Question: I have a module for checking the authorization with session. It's a really simple script thats reads the session and returns true or false if the user is logged in. This is my script:
'''
module.exports = {
check: function(req) {
return (
req.session &&
req.session.swipe &&
req.session.swipe === true
);
}
}
'''
The 'check()' functiongets a request object as a parameter and then reads the session object in it.
I wanted to test it with Jasmine to make sure it returns the correct boolean. This is the spec:
'''
var Auth = require('../controllers/auth');
describe("Authorization", function(){
it("should grant access", function(next) {
var request = {
session: {
swipe: true
}
};
var value = Auth.check(request);
expect(request.session.swipe).toBeDefined();
expect(value).toBe(true);
});
it("should deny access", function(next) {
var request = {
session: {
swipe: false
}
};
var value = Auth.check(request);
expect(request.session.swipe).toBeDefined();
expect(value).toBe(false);
});
});
'''
When this runs with the server the request object is generated by express, but in tests I wanted to create a mock with the session variable only. When I run the tests, jasmine outputs the following:

I don't know where's the problem, but I suppose it's with the request object.
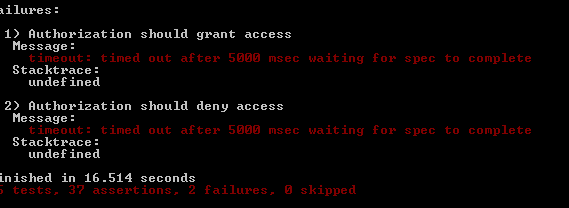
Answer: This problem has a simple solution. Either call next at the end of each function passed to it(), or pass it() a function with no parameters. This will work:
'''
var Auth = require('./con');
describe("Authorization", function(){
it("should grant access", function(next) {
var request = {
session: {
swipe: true
}
};
var value = Auth.check(request);
expect(request.session.swipe).toBeDefined();
expect(value).toBe(true);
next(); // <----------- added next()
});
it("should deny access", function(next) {
var request = {
session: {
swipe: false
}
};
var value = Auth.check(request);
expect(request.session.swipe).toBeDefined();
expect(value).toBe(false);
next() // <----------- added next()
});
});
'''
as well as this
'''
var Auth = require('./con');
describe("Authorization", function(){
it("should grant access", function() {// <----------- removed next
var request = {
session: {
swipe: true
}
};
var value = Auth.check(request);
expect(request.session.swipe).toBeDefined();
expect(value).toBe(true);
});
it("should deny access", function() { // <----------- removed next
var request = {
session: {
swipe: false
}
};
var value = Auth.check(request);
expect(request.session.swipe).toBeDefined();
expect(value).toBe(false);
});
});
'''